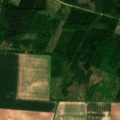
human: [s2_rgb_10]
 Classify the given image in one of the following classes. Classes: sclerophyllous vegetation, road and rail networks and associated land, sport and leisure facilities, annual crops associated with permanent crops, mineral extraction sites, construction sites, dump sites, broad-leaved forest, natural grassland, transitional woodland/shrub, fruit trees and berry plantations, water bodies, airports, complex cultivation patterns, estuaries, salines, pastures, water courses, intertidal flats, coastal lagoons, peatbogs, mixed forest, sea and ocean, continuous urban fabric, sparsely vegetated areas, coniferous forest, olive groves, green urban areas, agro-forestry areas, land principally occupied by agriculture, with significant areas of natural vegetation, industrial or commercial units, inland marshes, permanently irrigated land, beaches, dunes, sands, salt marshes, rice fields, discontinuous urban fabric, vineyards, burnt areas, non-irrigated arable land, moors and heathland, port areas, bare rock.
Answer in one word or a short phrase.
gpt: non-irrigated arable land, broad-leaved forest, transitional woodland/shrub